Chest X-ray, AP view. Patient: 47 years old, sex F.
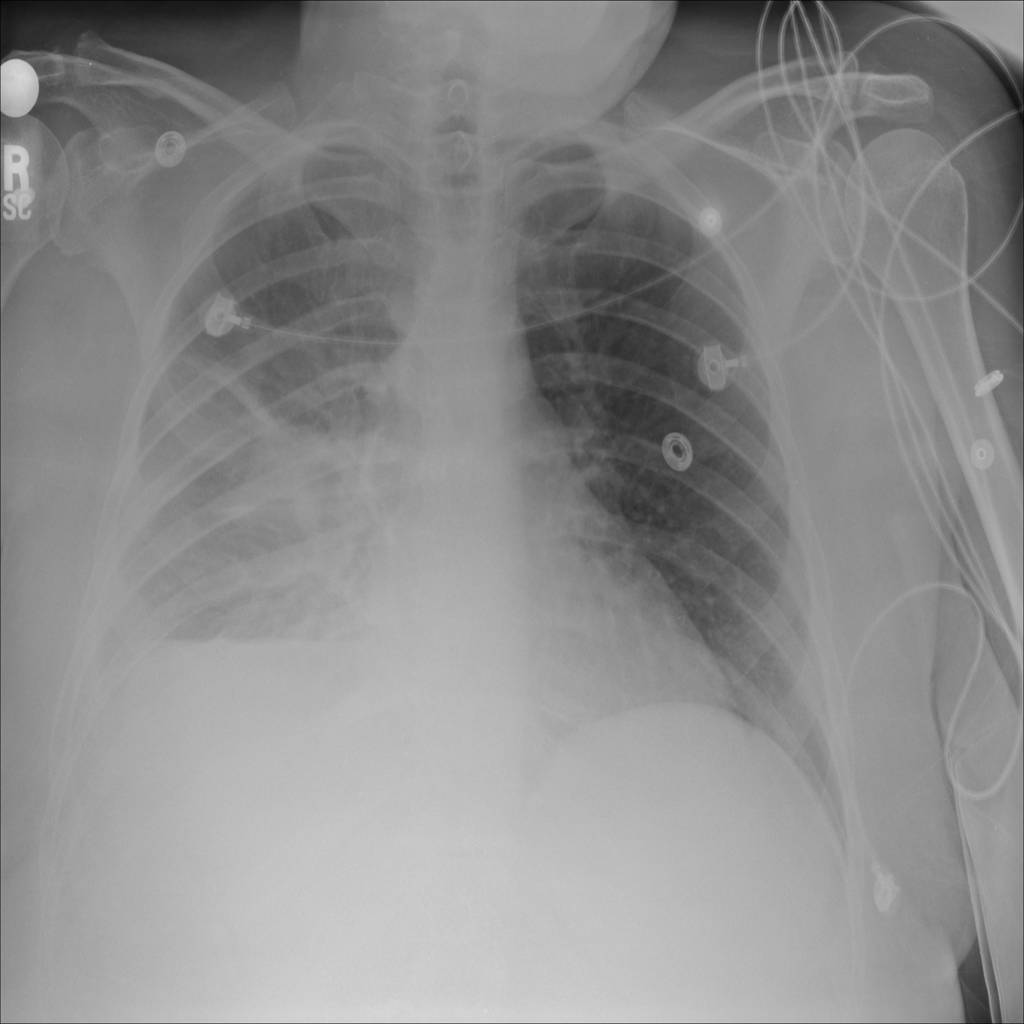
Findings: Atelectasis